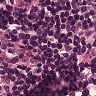
Metastatic tissue present: no